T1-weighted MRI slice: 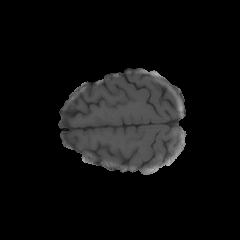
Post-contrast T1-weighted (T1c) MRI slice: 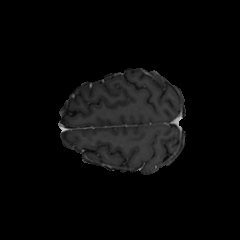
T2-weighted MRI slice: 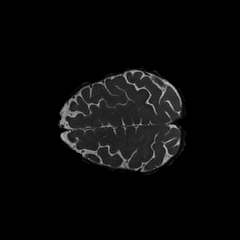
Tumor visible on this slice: no